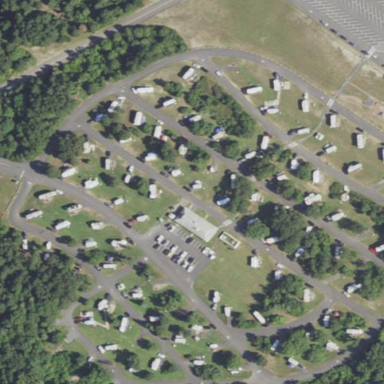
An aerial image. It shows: Campsite for tourism.